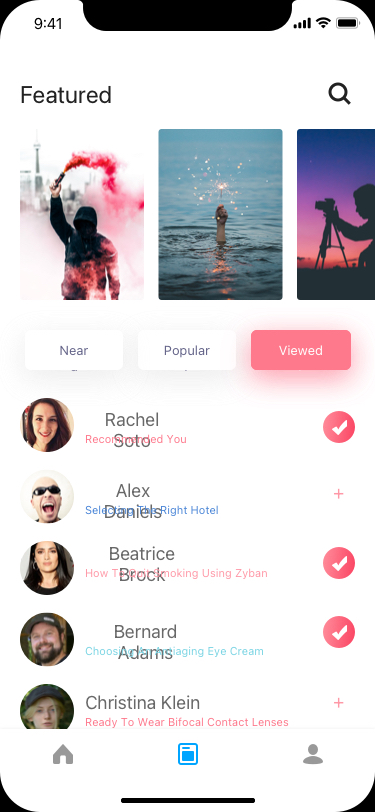
Text in this UI design:
Viewed
Popular
Near
Alex Daniels
Selecting The Right Hotel
Beatrice Brock
How To Quit Smoking Using Zyban
Bernard Adams
Choosing An Antiaging Eye Cream
Christina Klein
Ready To Wear Bifocal Contact Lenses
Rachel Soto
Recommended You
Featured